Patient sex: M
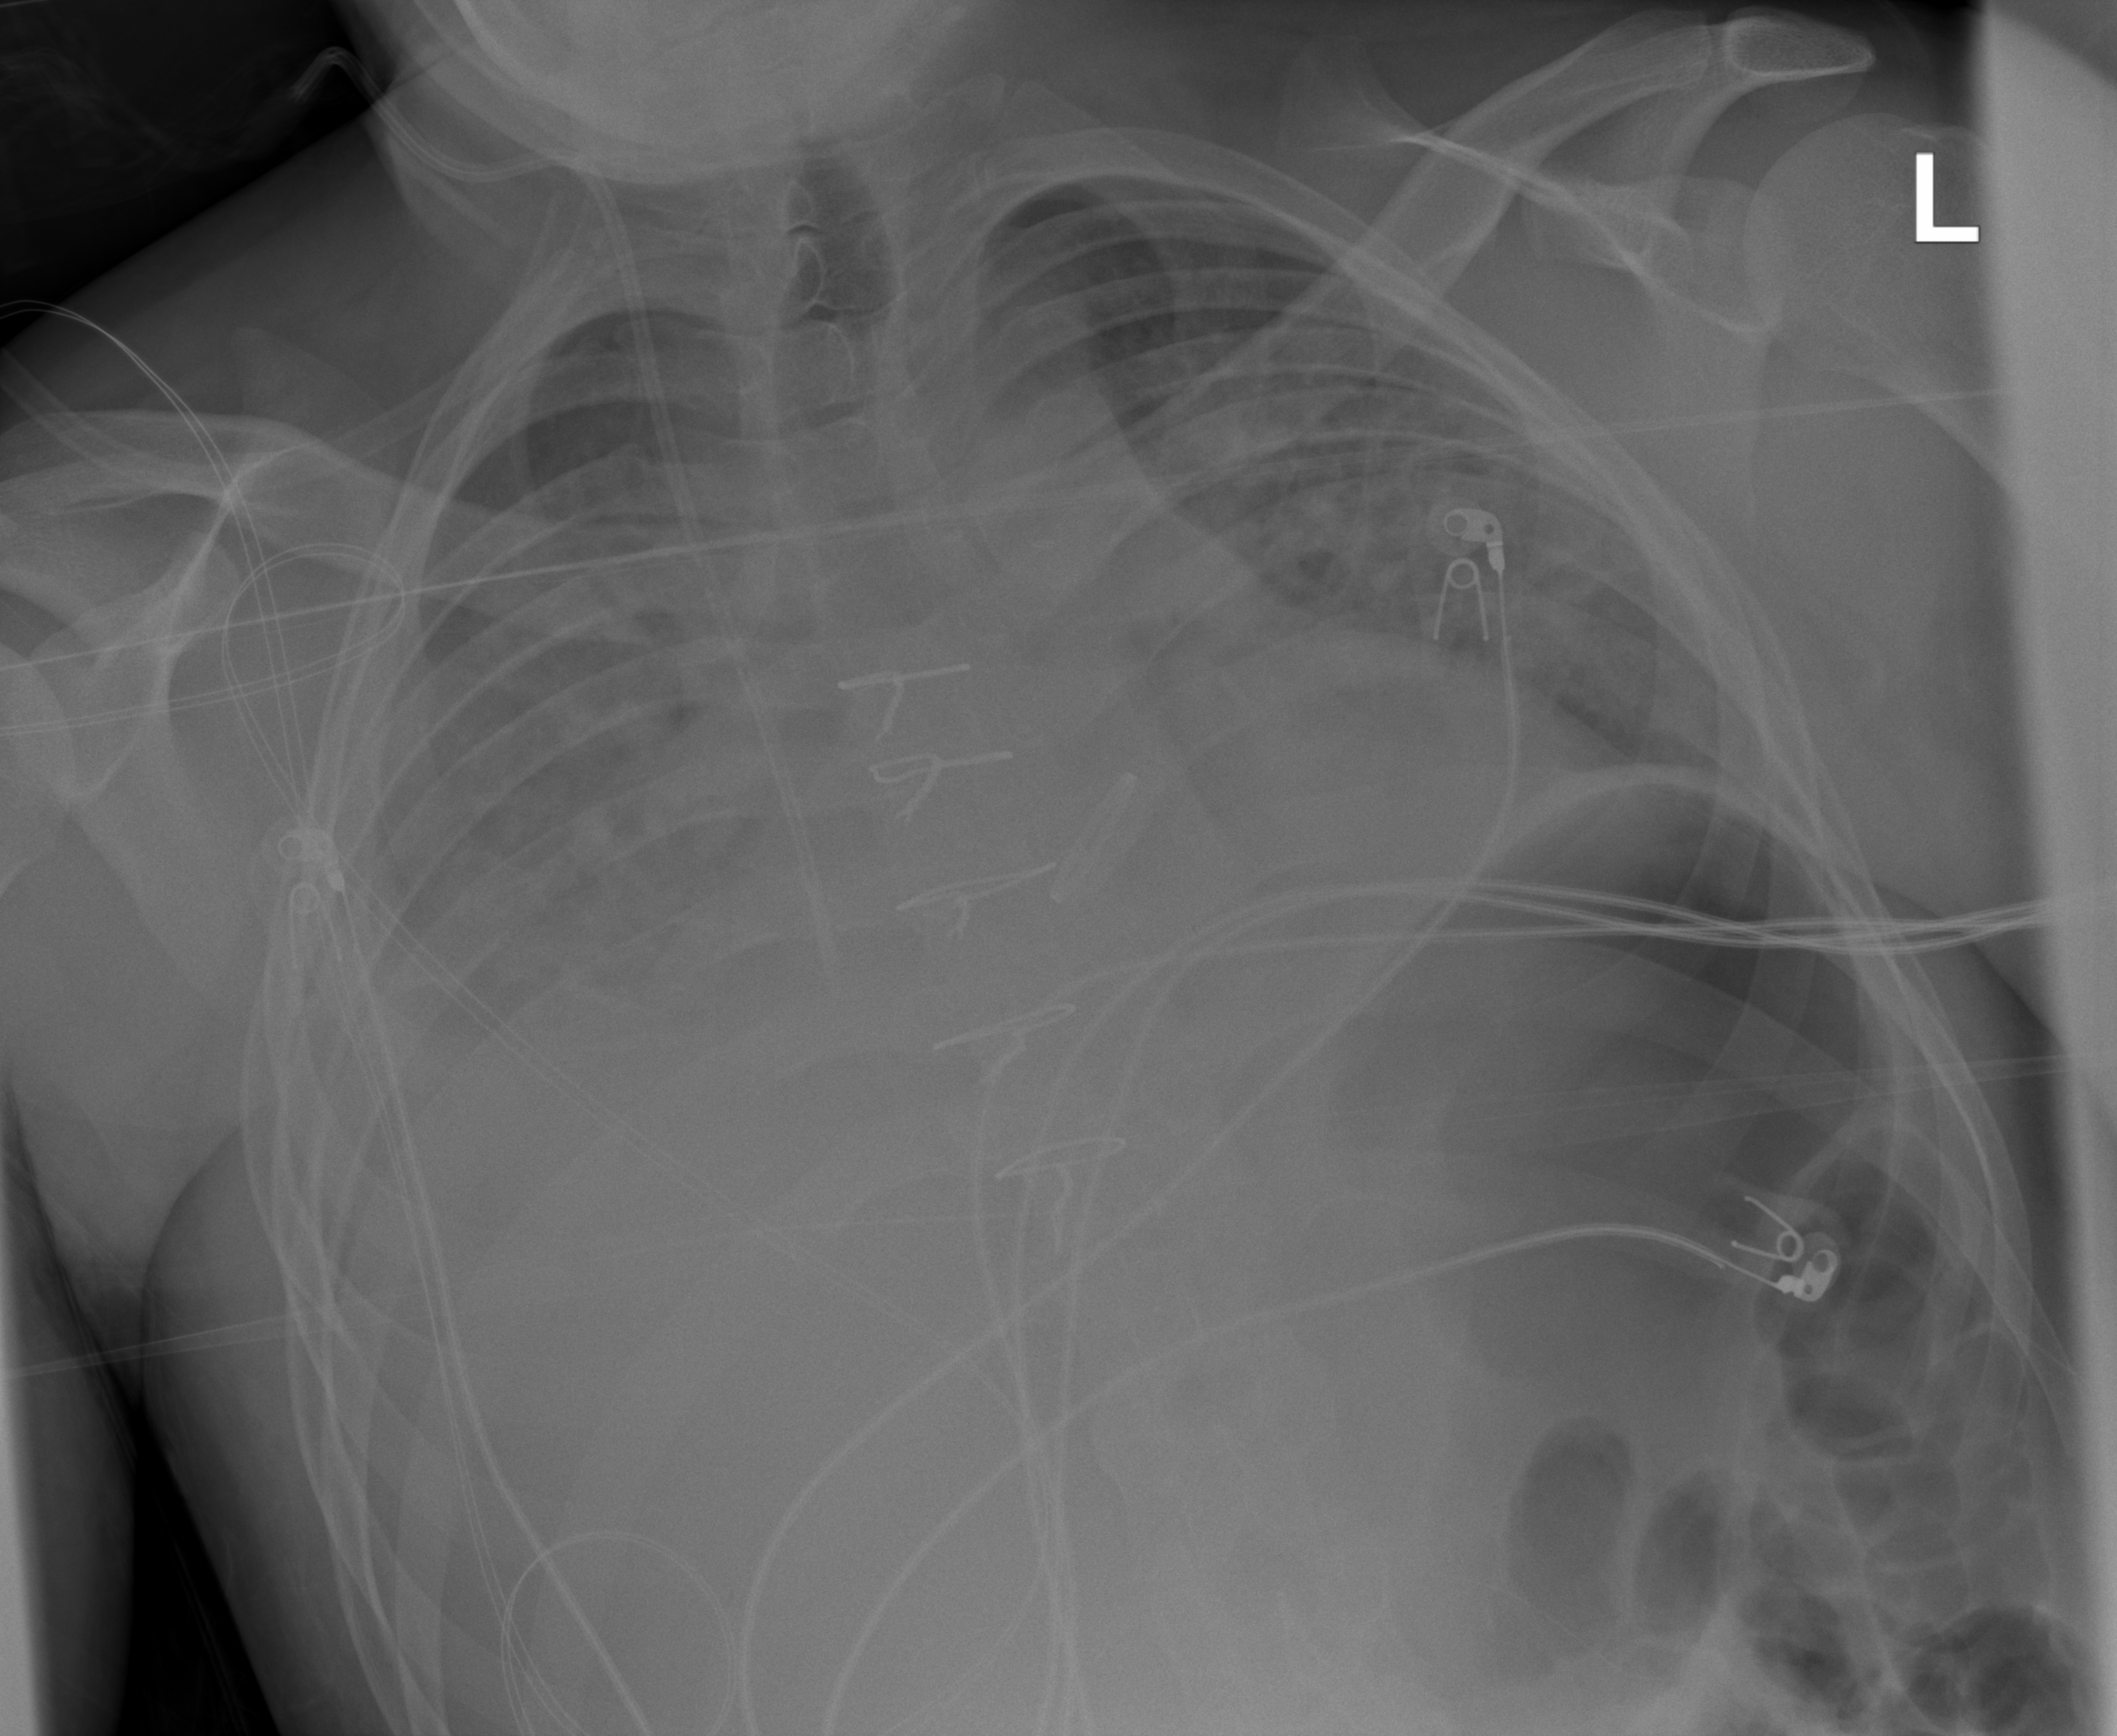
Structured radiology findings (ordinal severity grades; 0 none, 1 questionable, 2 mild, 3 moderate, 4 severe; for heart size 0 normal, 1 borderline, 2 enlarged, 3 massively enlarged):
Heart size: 2
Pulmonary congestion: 2
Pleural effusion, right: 3
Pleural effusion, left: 1
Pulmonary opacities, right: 2
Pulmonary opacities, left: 2
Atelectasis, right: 2
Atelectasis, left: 0